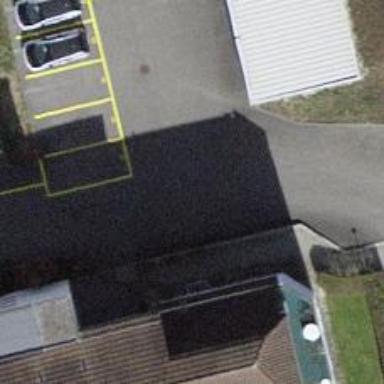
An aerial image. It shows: Parking aisle designated as service road.